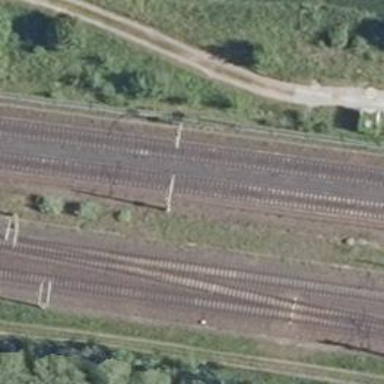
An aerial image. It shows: Milestone along the railway with catenary mast.